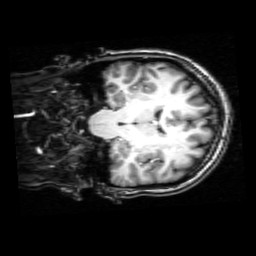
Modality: T1w
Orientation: coronal
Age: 21
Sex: female
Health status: healthy
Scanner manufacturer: philips
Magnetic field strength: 3 T
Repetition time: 0.008 s
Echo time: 0.0037 s